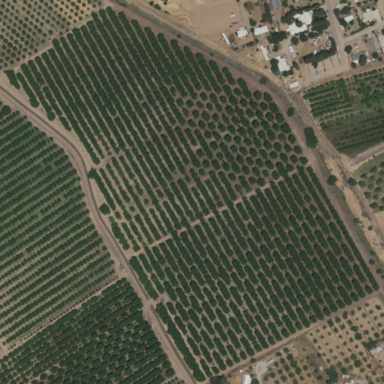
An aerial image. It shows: Orchard.